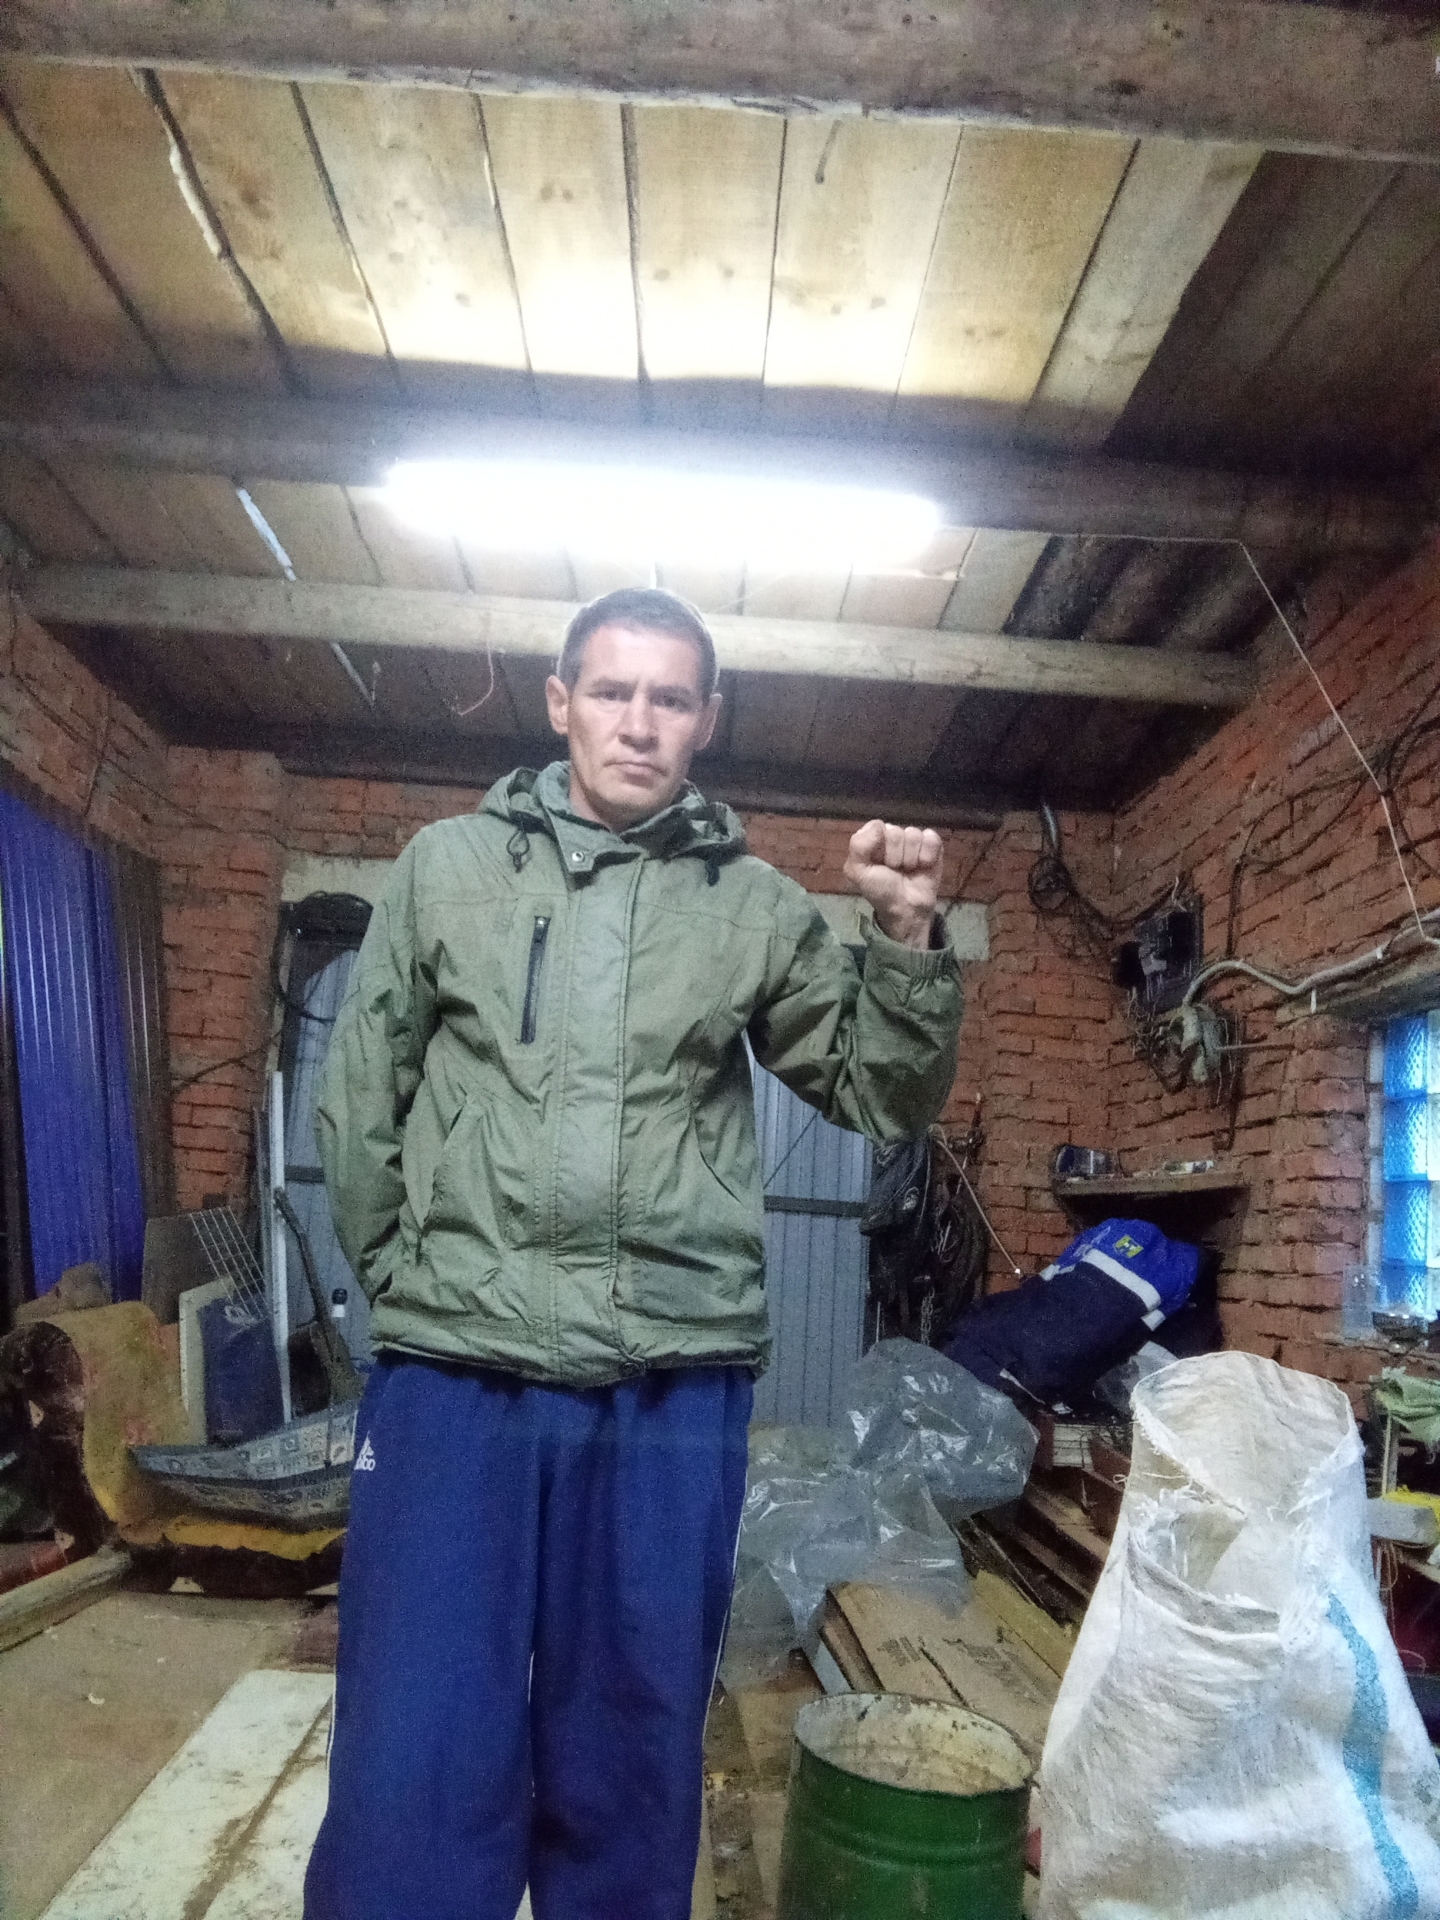
Label: noise